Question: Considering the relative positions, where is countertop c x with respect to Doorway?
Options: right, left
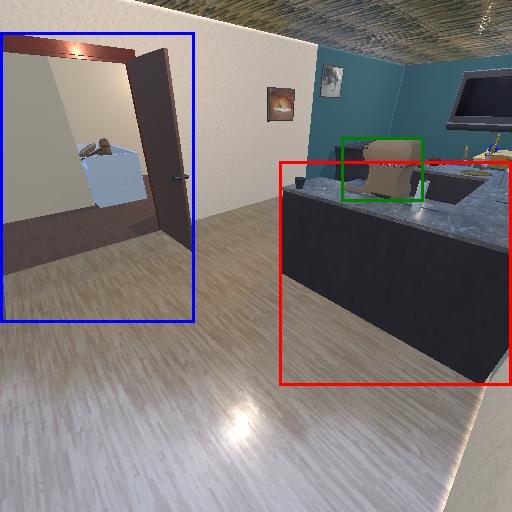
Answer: right